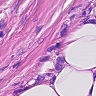
Metastatic tissue present: yes